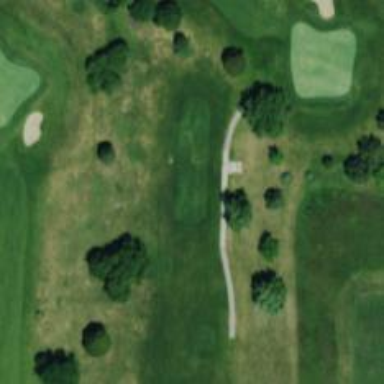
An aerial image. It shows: Golf cartpath that is also road path.